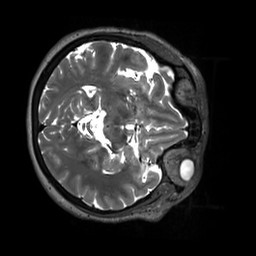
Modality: T2w
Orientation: axial
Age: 61
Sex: female
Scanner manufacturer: siemens
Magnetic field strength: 3 T
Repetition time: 3.2 s
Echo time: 0.412 s